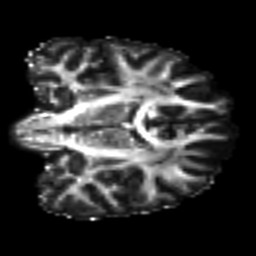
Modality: FA
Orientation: coronal
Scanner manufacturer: siemens
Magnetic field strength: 3 T
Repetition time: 7.8 s
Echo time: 0.09 s